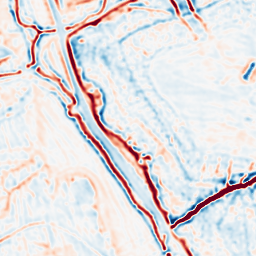
Category: multiscale
Decomposition family: log
Decomposition parameters: sigma: 2
Upsampling method: regularized
Upsampling parameters: scale: 4
lambda_reg: 0.01
Upsampling scale: 4